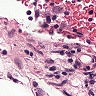
Metastatic tissue present: no